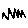
Label: zigzag